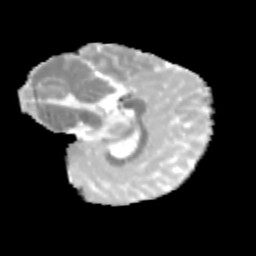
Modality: MD
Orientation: sagittal
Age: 11
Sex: female
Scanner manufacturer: siemens
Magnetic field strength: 3 T
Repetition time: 3.8 s
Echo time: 0.07 s